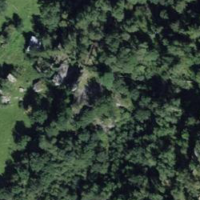
EUNIS habitat code: 41
Species observed at this site:
Zygaena trifolii